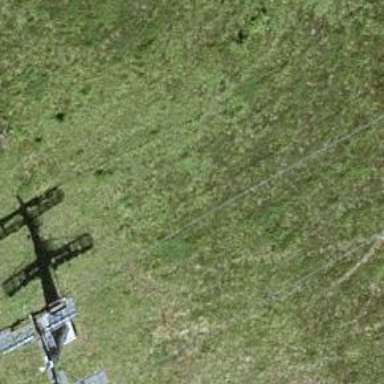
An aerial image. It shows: Pylon for aerialway.